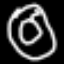
Label: donut